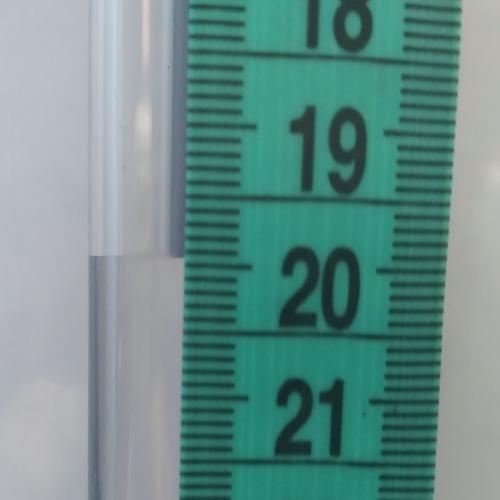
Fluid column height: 19.9 cm